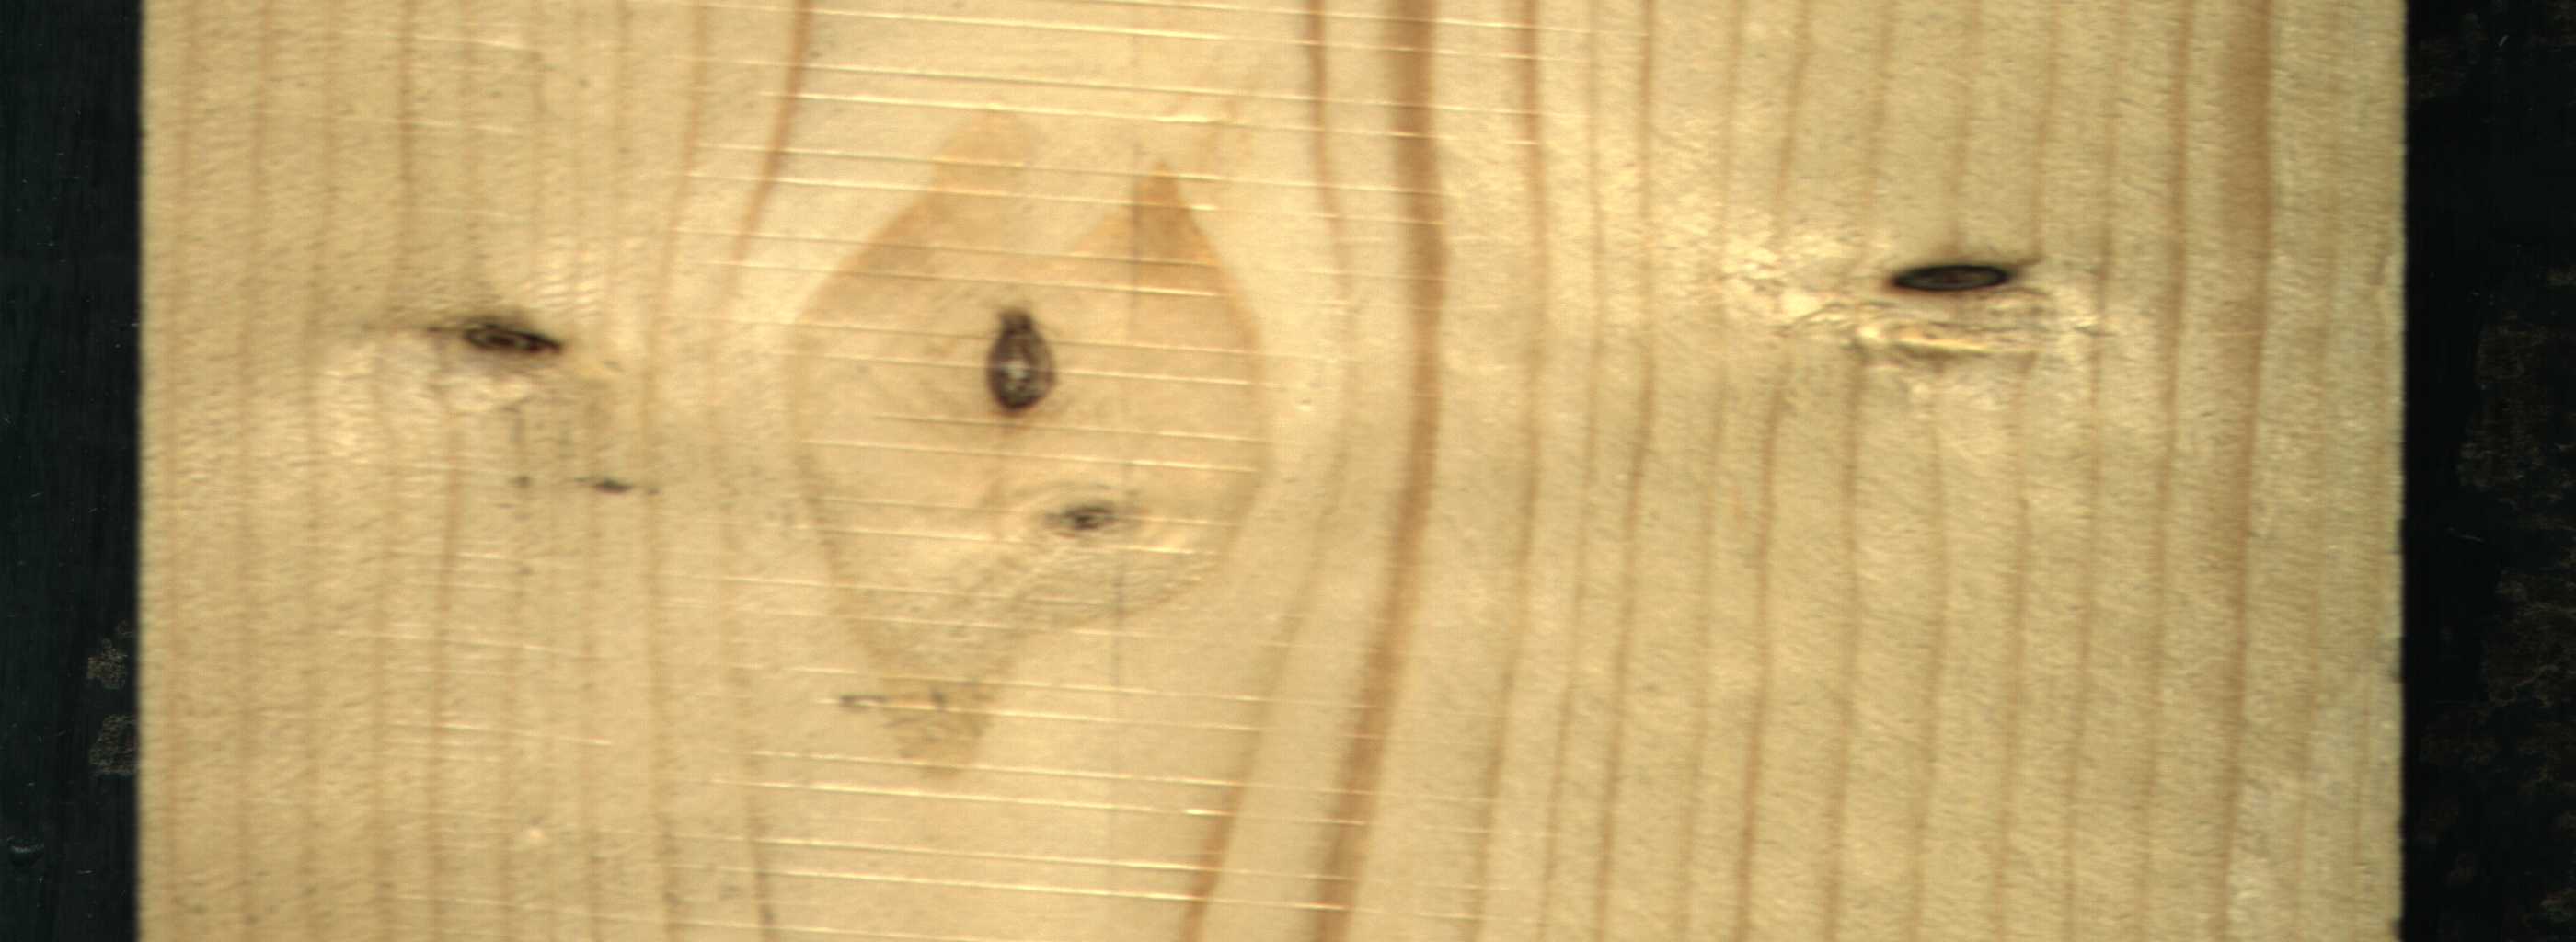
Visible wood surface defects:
Dead_Knot
Dead_Knot
Dead_Knot
Live_Knot